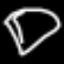
Label: diamond